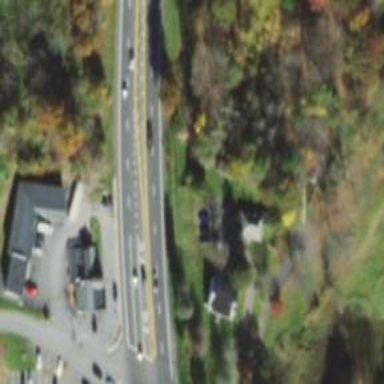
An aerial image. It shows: Trunk highway.